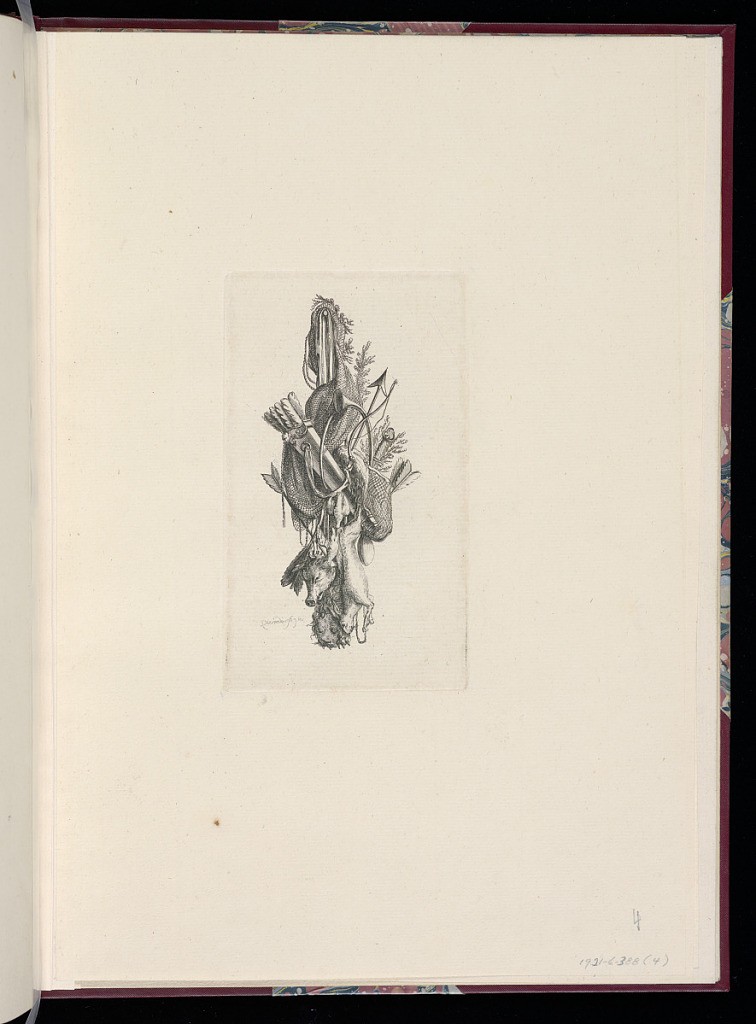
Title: Hunting Trophy Design
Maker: François Marie Isidore Queverdo, 1748 - 1797
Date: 1767
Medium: Etching on paper
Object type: Print
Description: An ornamental hanging trophy design with the attributes of hunting, including spears, horns, quiver of arrows, foliate branches, nets, dead animals (birds, hares, a hog (or pig), and a lion). The plate is signed and dated.